You are looking at a signal-to-image encoding: consecutive vibration samples arranged as the rows of a grayscale square. Determine the bearing's health state. Answer with exactly one of: normal, inner_race, outer_race, ball.
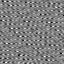
Answer: outer_race